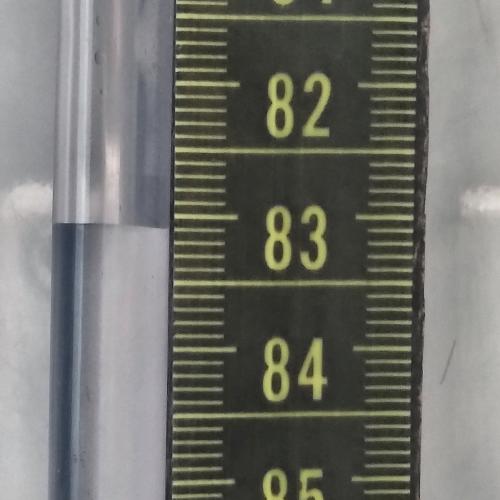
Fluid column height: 83.1 cm